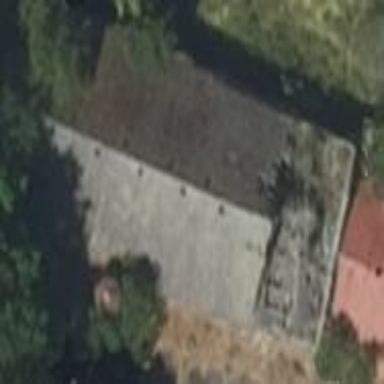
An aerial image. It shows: Ruins of building.